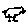
Label: bird